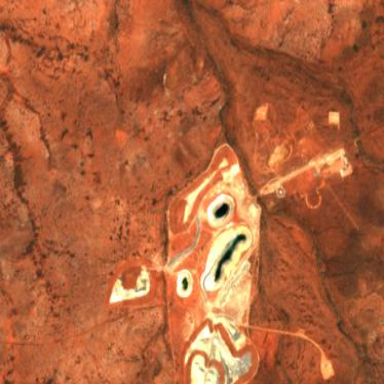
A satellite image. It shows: Industrial area used for mining operations.